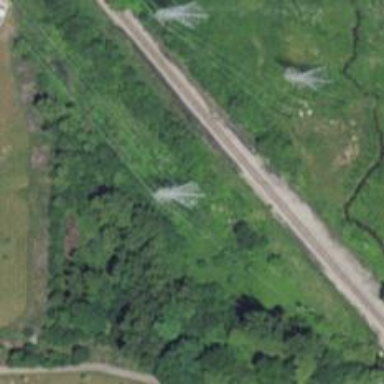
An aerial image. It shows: Lattice structure tower used for power transmission.